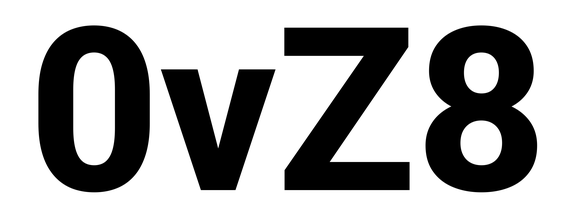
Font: Roboto_ExtraBold